Question:
Now I want the text "(aven uppfinnare)" to display at the top row. The HTML that does it now is
'''
<div class="data-box">
<div class="personName"><strong>
3. Kee Marcello&nbsp;
</strong></div>
<div class="otherDetails">(aven uppfinnare)</div>
<table border="0"><tr><td></td><td>Telefon</td><td>123</td></tr>
<tr><td></td><td>Fax</td><td>123</td></tr>
<tr><td></td><td>E-post</td><td>123</td></tr>
<tr><td>null</td><td>Referens</td><td></td></tr>
</table>
</div>
'''
The relevant CSS is
'''
.data-box {
width:650px;
height:100px;
border:1px solid #cbcbcb;
}
.personName { float:left; width:300px; }
.otherDetails { float:right; width:450px; }
'''
Can you help me? Thanks
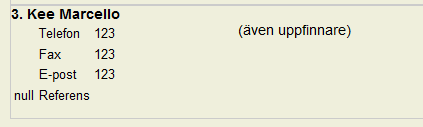
Answer: apply float left both to '.personName' and '.otherDetails' and make sure that '.data-box' width is almost '750px' ('300px + 450px') or just reduce the size of the 2 side-by-side 'div' so the sum of their width is no wider than 650px